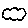
Label: cloud